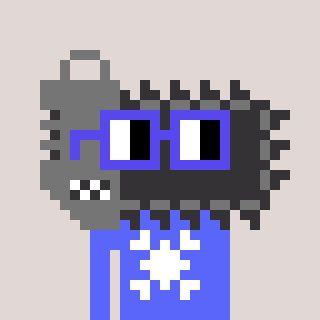
a pixel art character with square blue glasses, a chainsaw-shaped head and a purple-colored body on a warm background